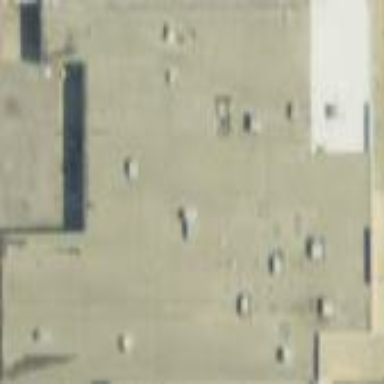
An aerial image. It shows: Retail building housing variety store.